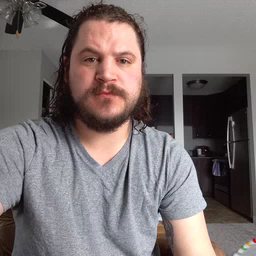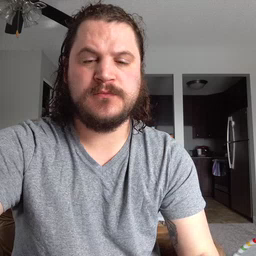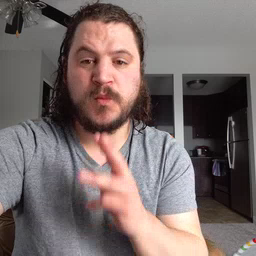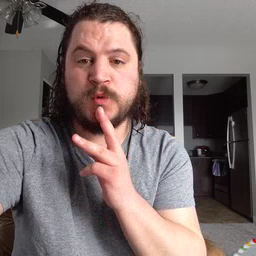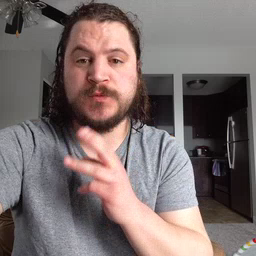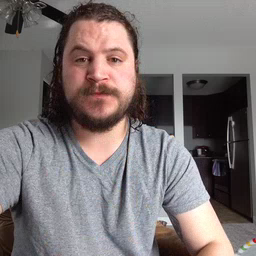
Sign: water